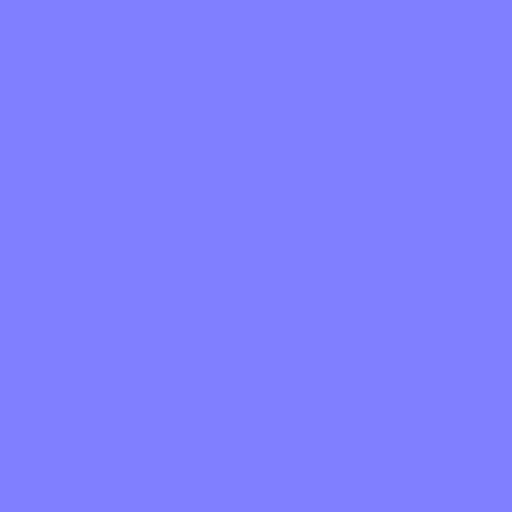
beige bright marble rough white